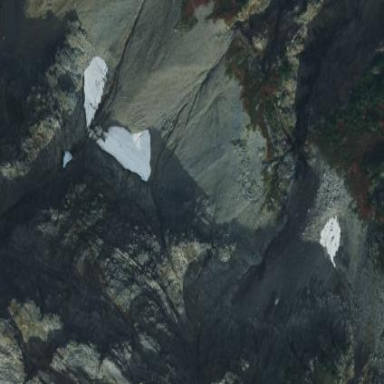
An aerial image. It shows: Stunning view of glacier.